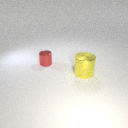
small red metal cylinder to the left of large yellow metal cylinder